Question: I just want to know why the selection indicator looks like this in my iPad App. By "like this" I mean the first half has one color pattern and the other one has another. I'm creating my UIPickerView programatically like this:
'''
pickerView = [[UIPickerView alloc] init];
pickerView.showsSelectionIndicator = YES;
pickerView.delegate = self;
pickerView.dataSource = self;
txtFolder.inputView = pickerView;
'''
I need the pickerview to show the same color pattern. Any ideas?

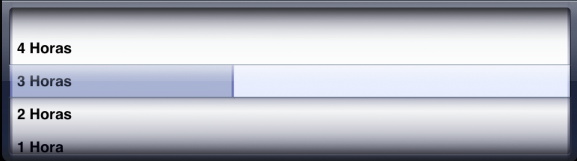
Answer: I have been fighting with the same issue the whole day today.
I have similar code:
'''
pickerView = [[UIPickerView alloc] init];
pickerView.showsSelectionIndicator = YES;
pickerView.delegate = self;
pickerView.dataSource = self;
[pickerView selectRow:0 inComponent:0 animated:NO];
txtFolder.inputView = pickerView;
'''
So if you perform 'pickerView.showsSelectionIndicator = YES' after selecting a row it solves the problem.
The solution:
'''
pickerView = [[UIPickerView alloc] init];
pickerView.delegate = self;
pickerView.dataSource = self;
[pickerView selectRow:0 inComponent:0 animated:NO];
pickerView.showsSelectionIndicator = YES;
txtFolder.inputView = pickerView;
'''
Alex, try this, may be it will help you.
UPDATE:
But the only true way is to show a picker within a popover. The cause of the issue is that a picker is not suitable for the main screen!